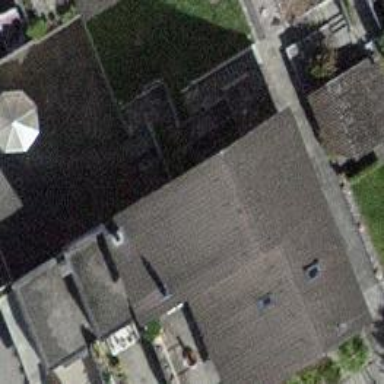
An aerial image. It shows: Building with tile roof.